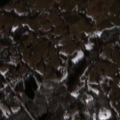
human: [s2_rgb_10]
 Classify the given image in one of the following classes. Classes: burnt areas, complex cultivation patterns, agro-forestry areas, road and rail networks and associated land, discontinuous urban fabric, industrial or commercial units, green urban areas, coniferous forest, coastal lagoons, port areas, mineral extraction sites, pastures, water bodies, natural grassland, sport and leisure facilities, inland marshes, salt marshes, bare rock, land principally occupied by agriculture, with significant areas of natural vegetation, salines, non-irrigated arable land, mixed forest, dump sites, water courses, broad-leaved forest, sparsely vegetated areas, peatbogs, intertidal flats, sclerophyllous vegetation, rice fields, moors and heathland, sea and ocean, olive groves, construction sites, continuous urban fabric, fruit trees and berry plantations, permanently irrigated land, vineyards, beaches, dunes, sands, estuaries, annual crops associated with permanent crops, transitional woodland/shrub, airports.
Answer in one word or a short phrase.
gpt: non-irrigated arable land, land principally occupied by agriculture, with significant areas of natural vegetation, broad-leaved forest, mixed forest